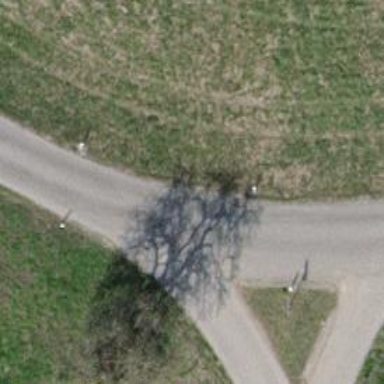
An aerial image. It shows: Unclassified road.